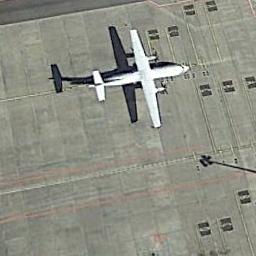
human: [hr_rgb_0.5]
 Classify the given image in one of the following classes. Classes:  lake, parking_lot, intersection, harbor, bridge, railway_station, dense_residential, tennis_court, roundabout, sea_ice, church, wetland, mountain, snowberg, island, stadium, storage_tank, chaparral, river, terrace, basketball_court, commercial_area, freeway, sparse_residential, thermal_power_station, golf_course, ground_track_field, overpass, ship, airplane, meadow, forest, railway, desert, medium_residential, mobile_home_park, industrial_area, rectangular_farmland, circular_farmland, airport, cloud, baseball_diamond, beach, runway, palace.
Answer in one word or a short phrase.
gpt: airplane